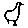
Label: bird